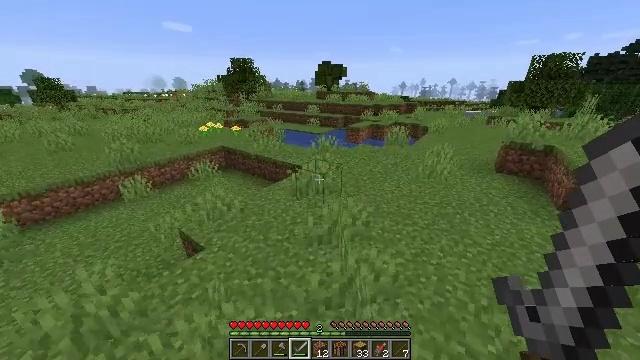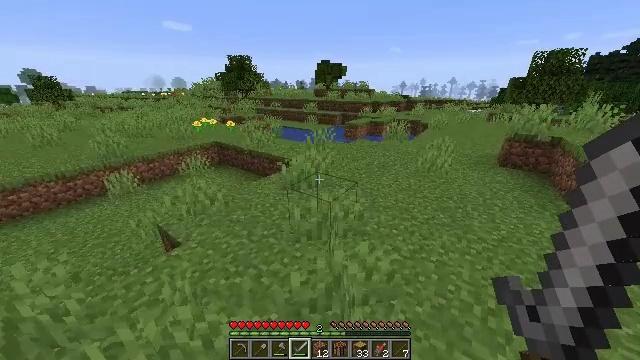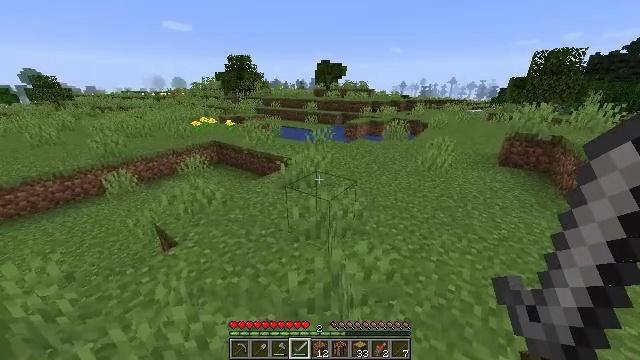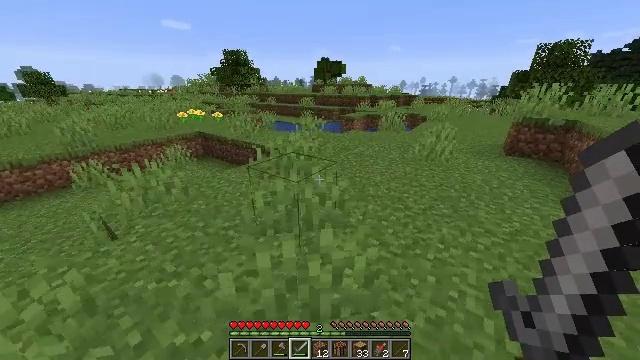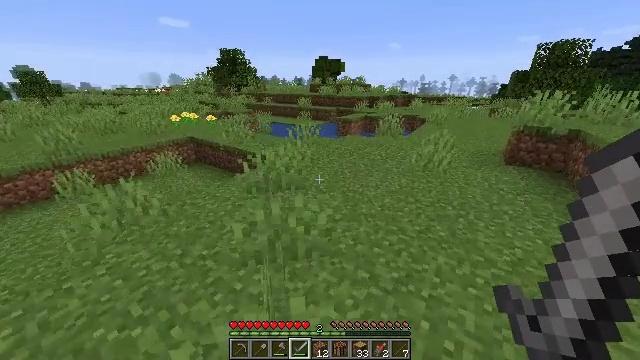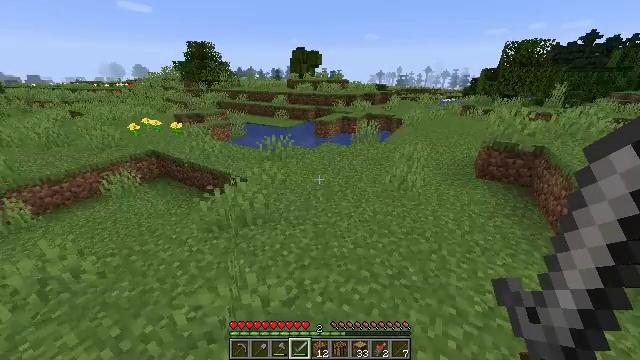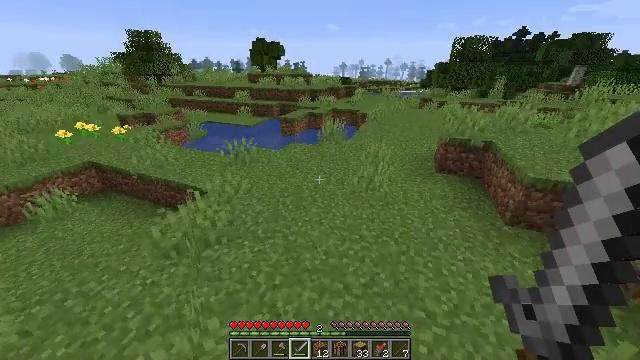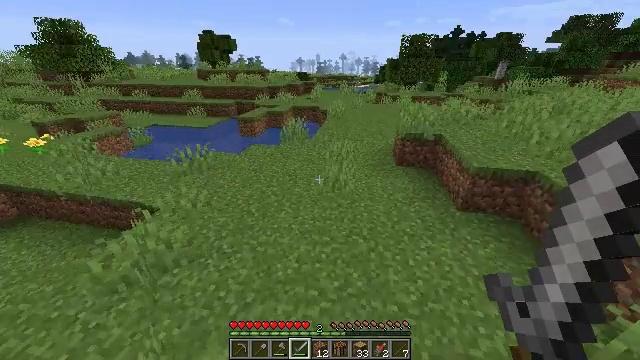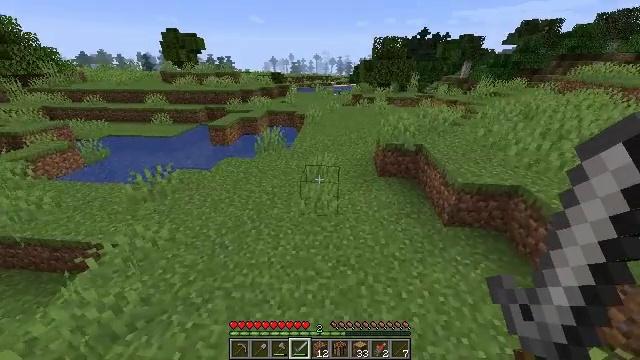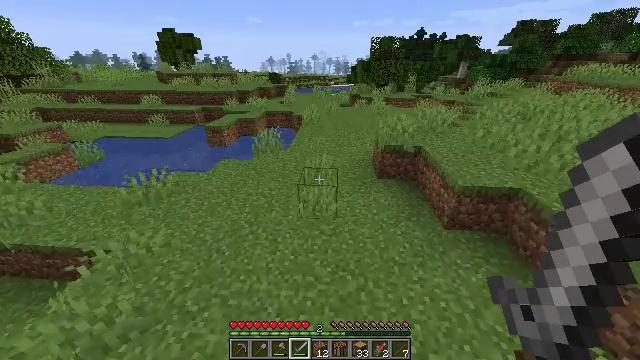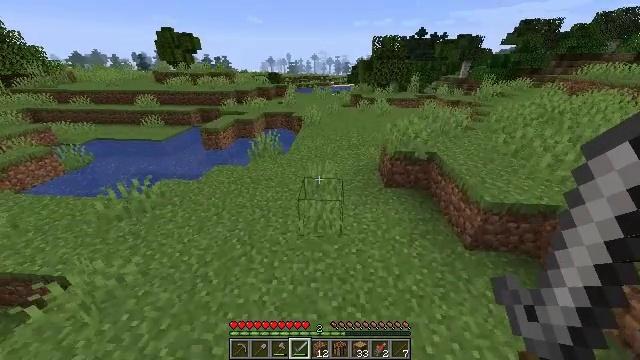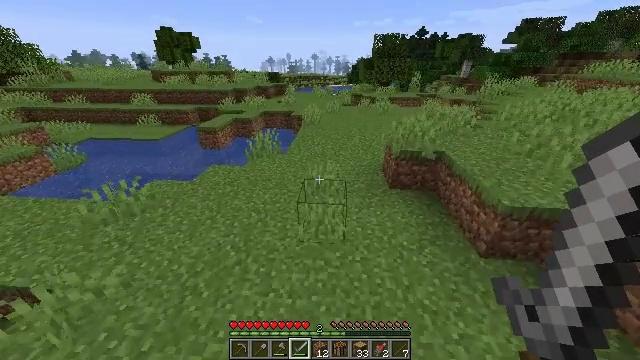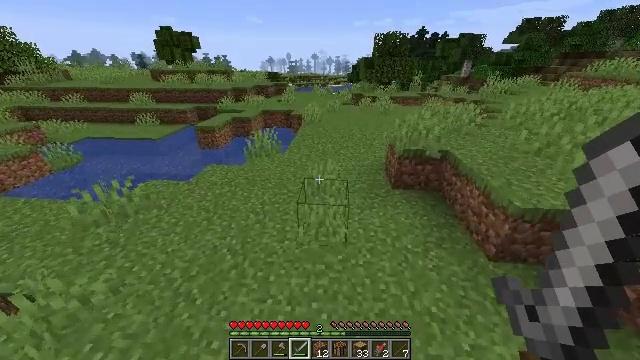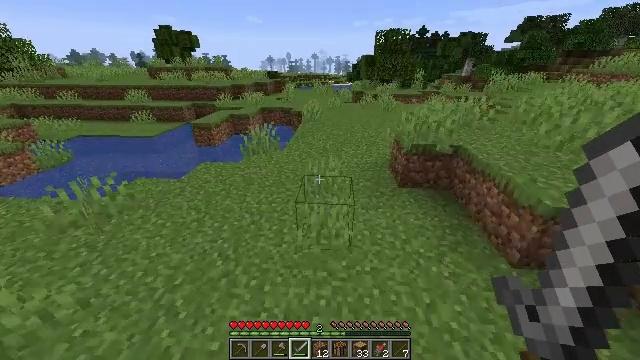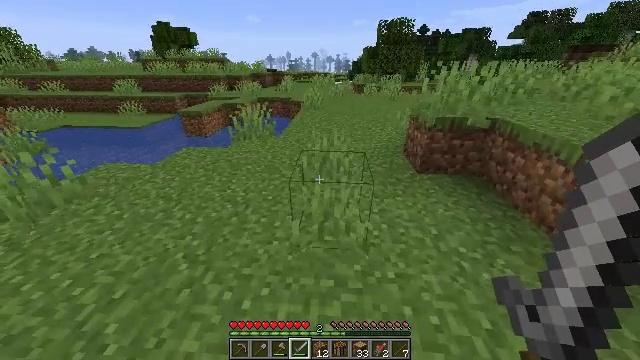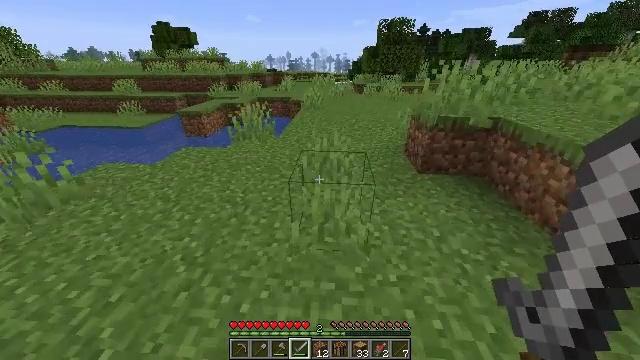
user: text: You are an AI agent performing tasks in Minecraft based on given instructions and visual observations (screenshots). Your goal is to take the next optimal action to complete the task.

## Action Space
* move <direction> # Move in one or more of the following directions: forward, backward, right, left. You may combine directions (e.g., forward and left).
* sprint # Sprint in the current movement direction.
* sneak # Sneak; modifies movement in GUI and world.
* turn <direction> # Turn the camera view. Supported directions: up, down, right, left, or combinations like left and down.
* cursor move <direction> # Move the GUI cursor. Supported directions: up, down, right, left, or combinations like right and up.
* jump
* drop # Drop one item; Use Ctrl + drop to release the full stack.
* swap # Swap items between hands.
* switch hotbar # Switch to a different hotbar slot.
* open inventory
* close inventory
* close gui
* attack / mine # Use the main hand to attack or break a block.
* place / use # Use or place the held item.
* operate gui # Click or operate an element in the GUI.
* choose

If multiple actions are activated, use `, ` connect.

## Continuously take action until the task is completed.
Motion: motion action
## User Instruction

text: Gather a pumpkin block.
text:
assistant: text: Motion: move forward and move right, sprint, jump
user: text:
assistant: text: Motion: move forward and move right, sprint, jump
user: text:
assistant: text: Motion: move forward and move right, sprint, jump
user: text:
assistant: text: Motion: move forward and move right, sprint, jump
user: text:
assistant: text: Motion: move forward, sprint, turn right and down, jump
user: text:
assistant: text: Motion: move forward, sprint, turn right and down, jump
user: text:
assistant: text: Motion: move forward, sprint, turn right and down, jump
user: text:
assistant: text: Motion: move forward, sprint, turn right, jump
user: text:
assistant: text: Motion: move forward, sprint, jump
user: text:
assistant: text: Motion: move forward, sprint, jump
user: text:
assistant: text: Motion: move forward, sprint, jump
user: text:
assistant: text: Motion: move forward, sprint, jump
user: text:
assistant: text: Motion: move forward, sprint, jump
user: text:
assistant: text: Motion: move forward, sprint, jump
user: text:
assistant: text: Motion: move forward, sprint, jump
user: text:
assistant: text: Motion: move forward, sprint, jump
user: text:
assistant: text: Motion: move forward, sprint, jump
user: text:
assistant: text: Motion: move forward, sprint, jump
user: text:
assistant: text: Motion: move forward, sprint, jump
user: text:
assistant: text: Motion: move forward, sprint, turn right, jump
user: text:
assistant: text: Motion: move forward, sprint, turn right, jump
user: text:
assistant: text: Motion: move forward, sprint, turn right, jump
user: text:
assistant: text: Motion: move forward, sprint, jump
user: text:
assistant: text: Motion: move forward, sprint, jump
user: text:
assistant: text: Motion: move forward, sprint, jump
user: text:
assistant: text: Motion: move forward, sprint, jump
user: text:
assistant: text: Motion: move forward, sprint, jump
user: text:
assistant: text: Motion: move forward, sprint, jump
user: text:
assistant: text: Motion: move forward, sprint, jump
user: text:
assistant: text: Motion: move forward, sprint, jump